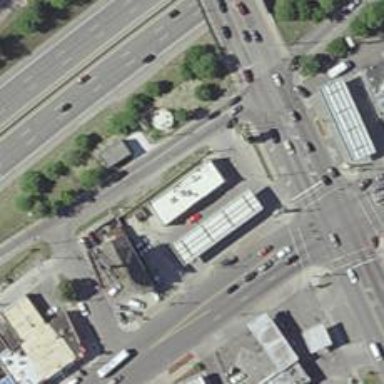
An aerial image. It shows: Convenience shop.